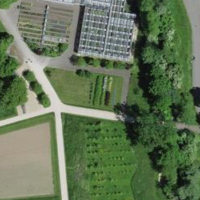
EUNIS habitat code: 53
Species observed at this site:
Juglans regia
Pterocarya fraxinifolia
Cotinus coggygria
Sylvia atricapilla
Carduelis carduelis